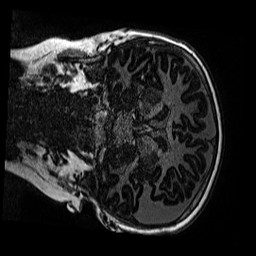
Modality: MP2RAGE
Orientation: coronal
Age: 12
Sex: male
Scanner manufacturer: siemens
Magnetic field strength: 3 T
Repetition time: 4 s
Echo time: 0.00299 s